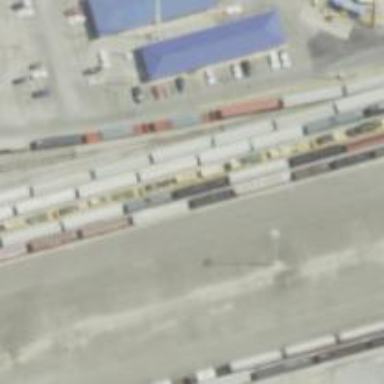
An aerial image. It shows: Railway spur service.